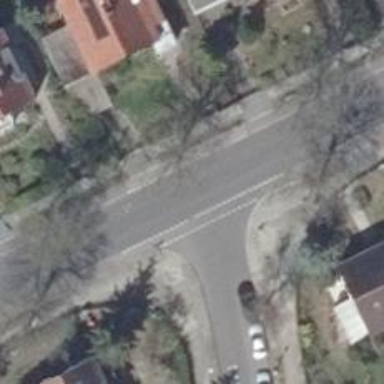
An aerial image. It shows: Tertiary road with asphalt surface and cycle track.